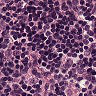
Metastatic tissue present: no